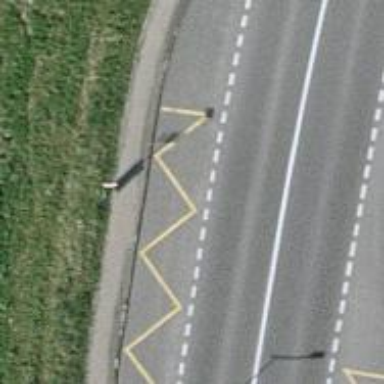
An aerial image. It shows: Bus stop with platform for public transport.